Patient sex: F
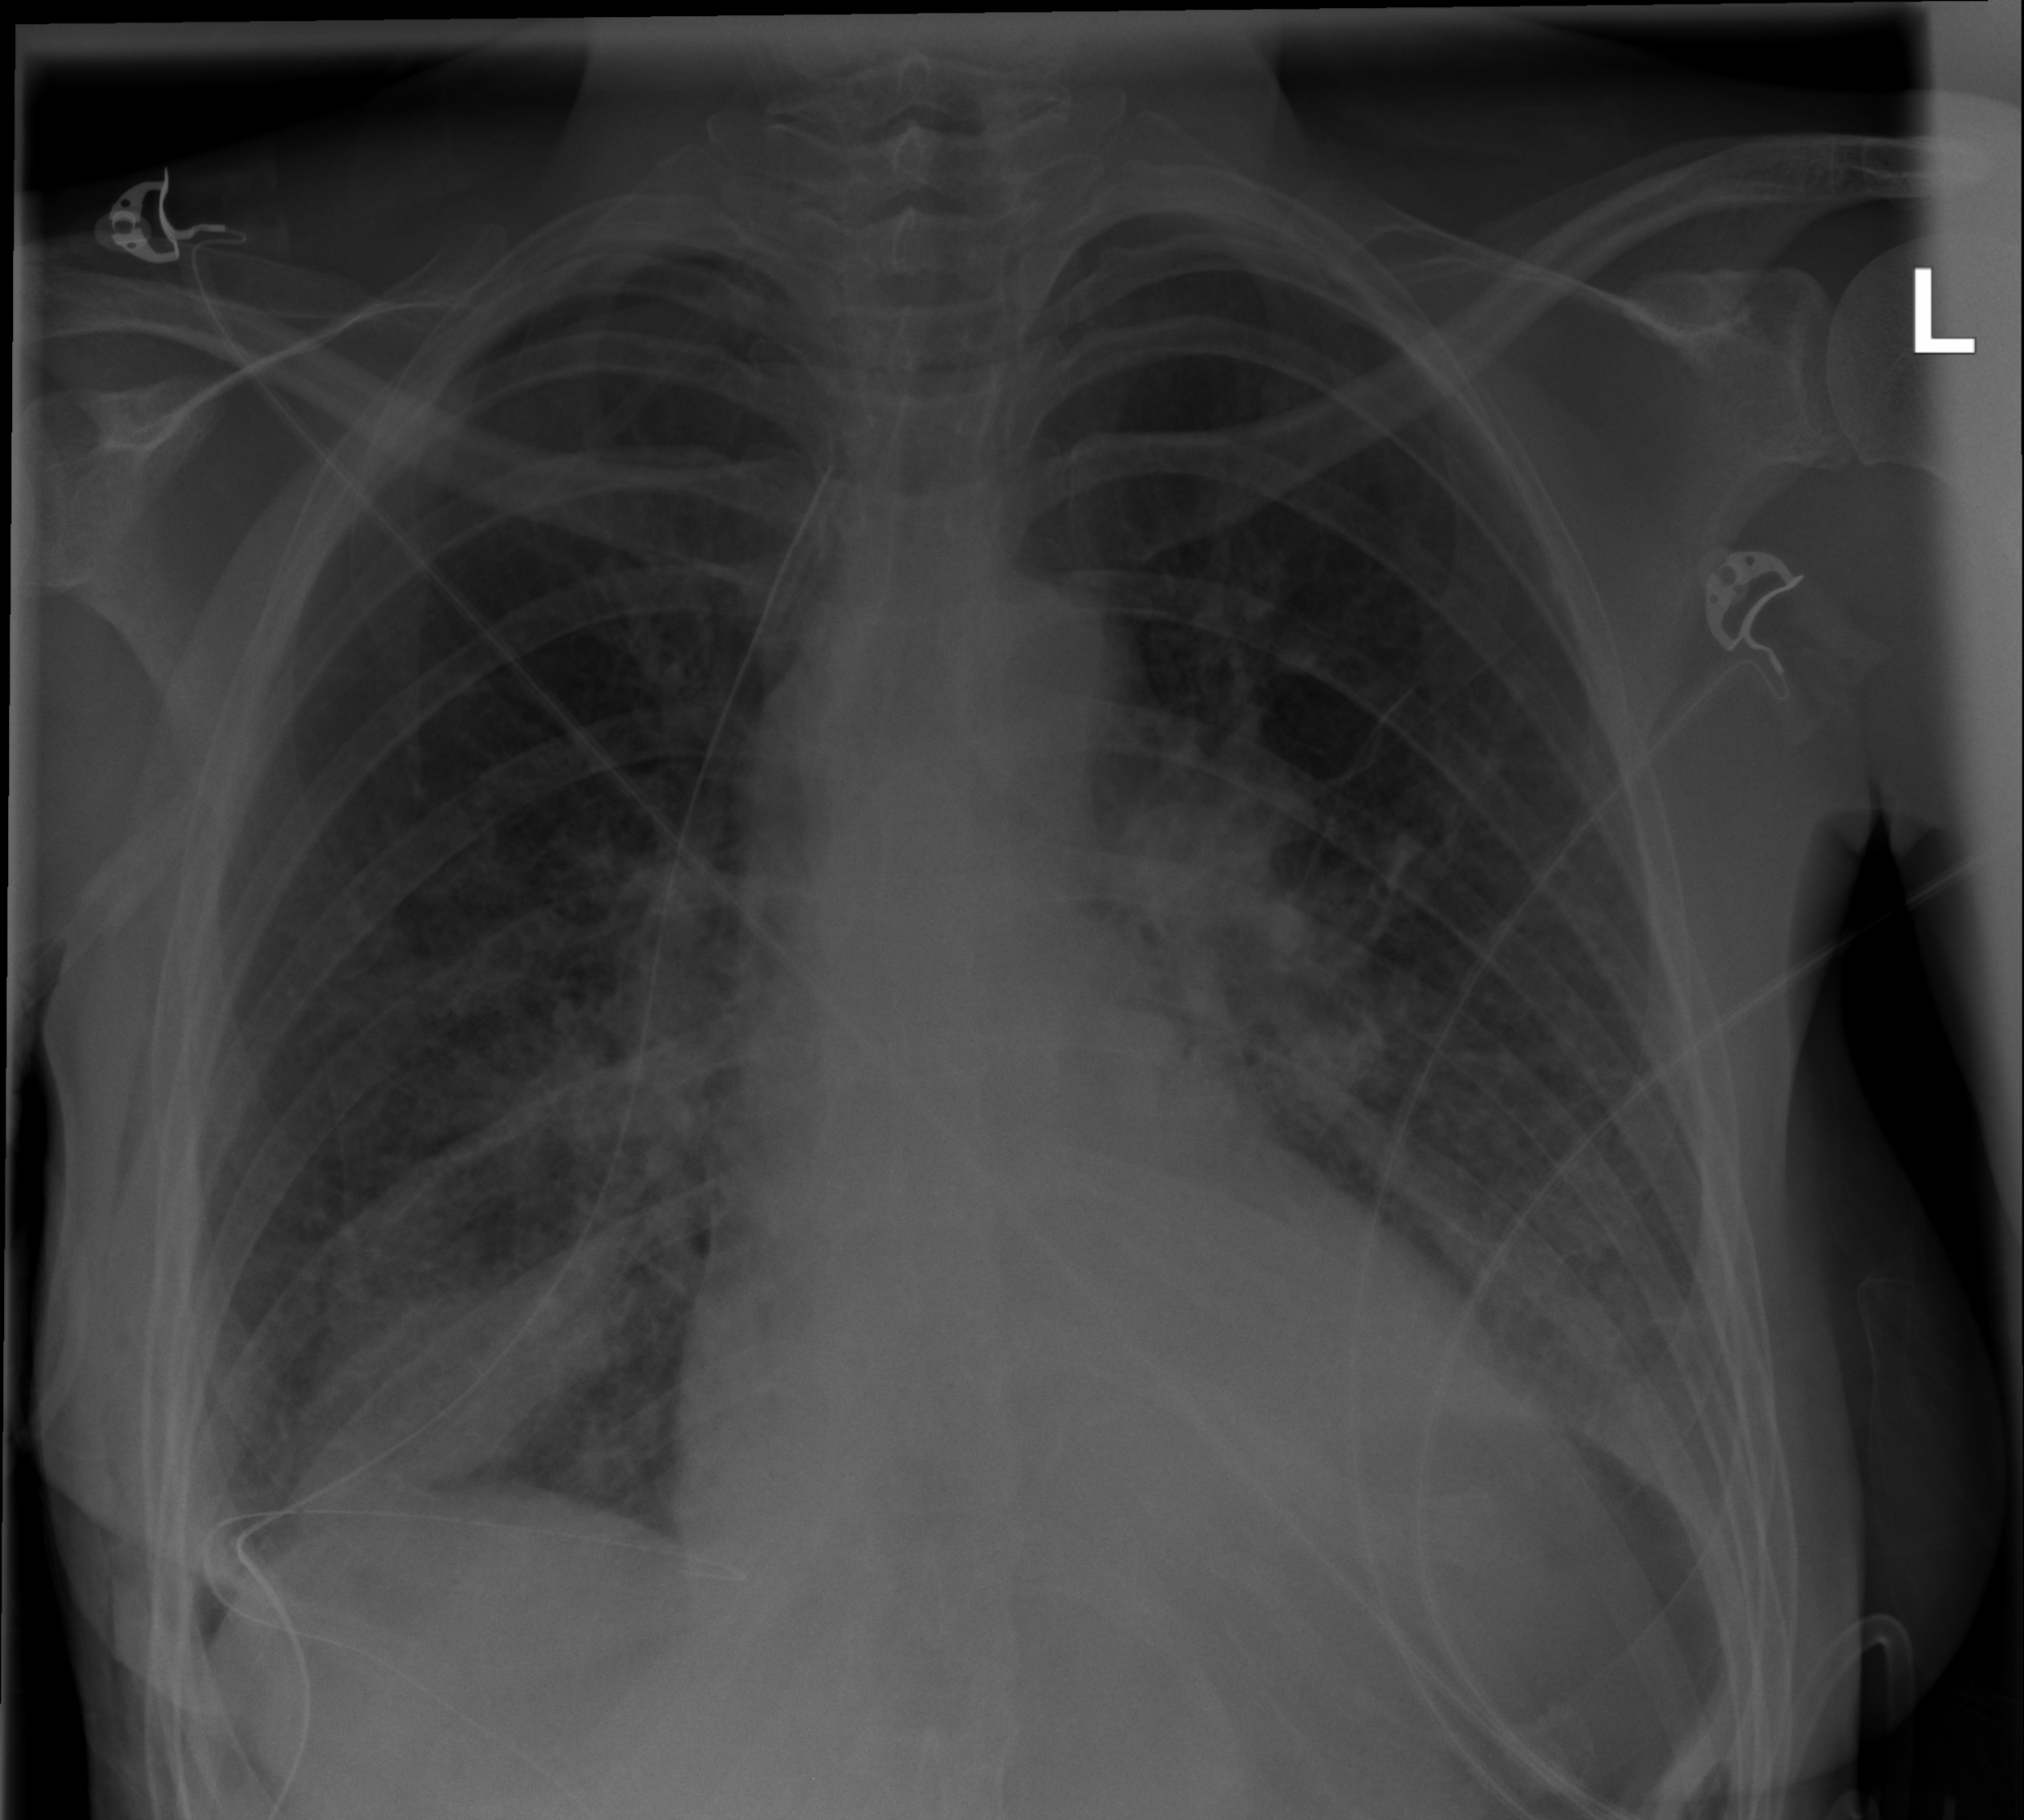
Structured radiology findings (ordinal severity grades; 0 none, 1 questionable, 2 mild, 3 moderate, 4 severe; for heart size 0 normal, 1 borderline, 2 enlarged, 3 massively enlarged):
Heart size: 0
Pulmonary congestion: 2
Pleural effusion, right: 2
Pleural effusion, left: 1
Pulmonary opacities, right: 2
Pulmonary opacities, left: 0
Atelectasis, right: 2
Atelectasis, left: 0